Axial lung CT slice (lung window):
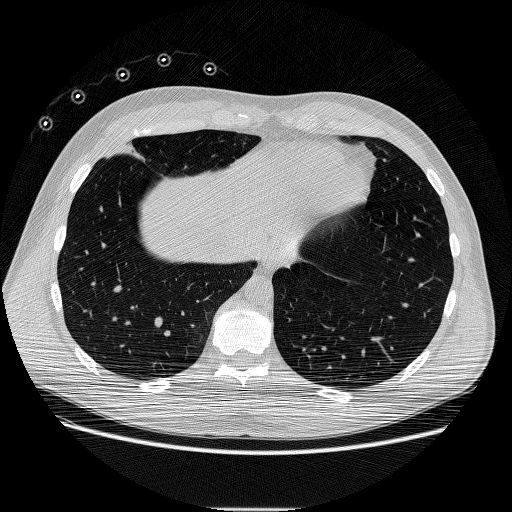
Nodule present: yes
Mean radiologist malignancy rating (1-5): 4.75